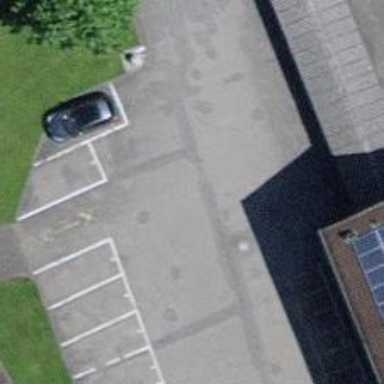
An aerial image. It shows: Parking aisle designated as service road.